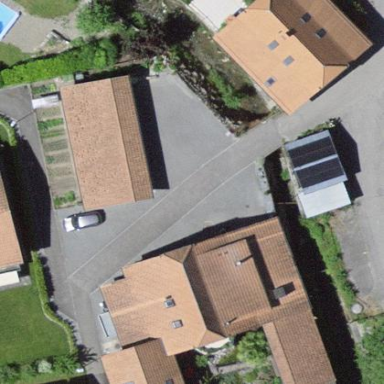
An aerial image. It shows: Residential building.